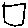
Label: square